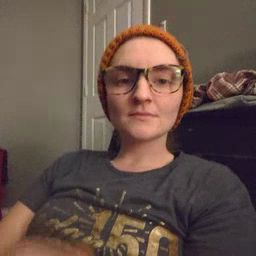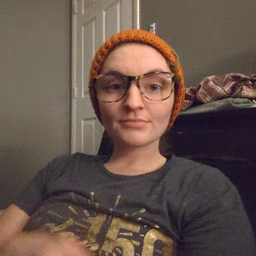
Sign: there